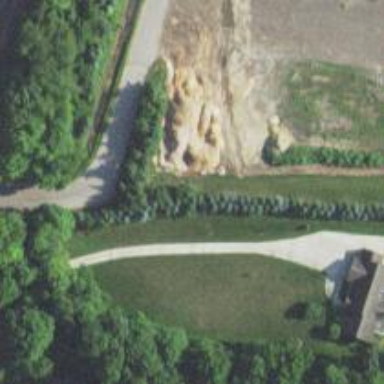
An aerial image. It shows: Barrier made of row of trees.